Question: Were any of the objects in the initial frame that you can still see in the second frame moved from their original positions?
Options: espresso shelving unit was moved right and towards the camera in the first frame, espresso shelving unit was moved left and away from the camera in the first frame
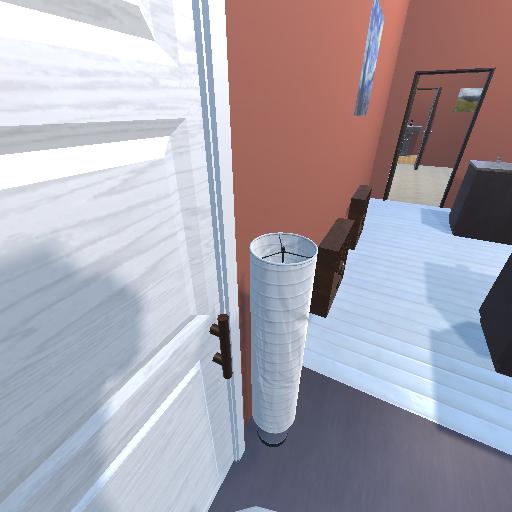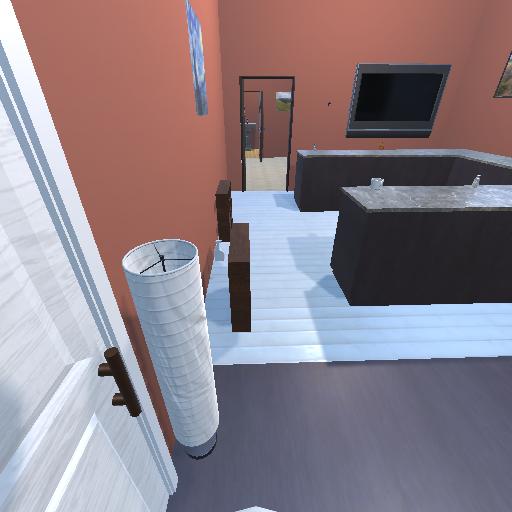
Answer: espresso shelving unit was moved right and towards the camera in the first frame